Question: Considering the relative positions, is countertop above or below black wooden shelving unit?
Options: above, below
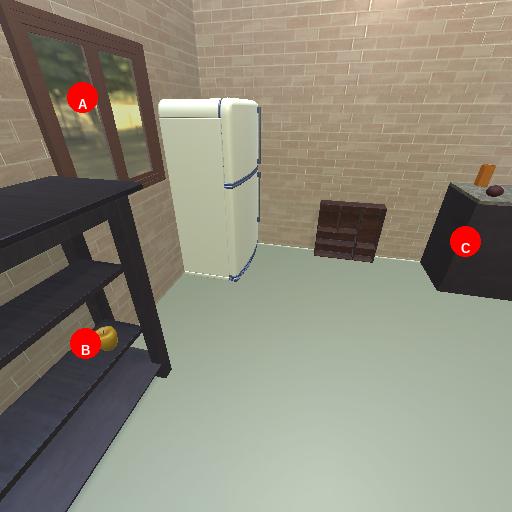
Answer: above